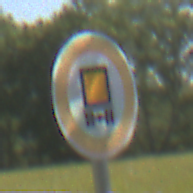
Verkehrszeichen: VerbotKennzeichnungspflichtigeKraftfahrzeugeGefaehrlicheGueter
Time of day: Midday
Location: Outdoor (Nature)
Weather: Clear
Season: NotSpecified
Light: Natural